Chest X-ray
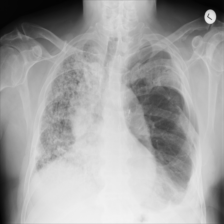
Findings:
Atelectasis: negative
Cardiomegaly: negative
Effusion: negative
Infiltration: negative
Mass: negative
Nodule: negative
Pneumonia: negative
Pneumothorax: negative
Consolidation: negative
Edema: negative
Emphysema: negative
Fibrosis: negative
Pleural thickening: negative
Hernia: negative